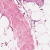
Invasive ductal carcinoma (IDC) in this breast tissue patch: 0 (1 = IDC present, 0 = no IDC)